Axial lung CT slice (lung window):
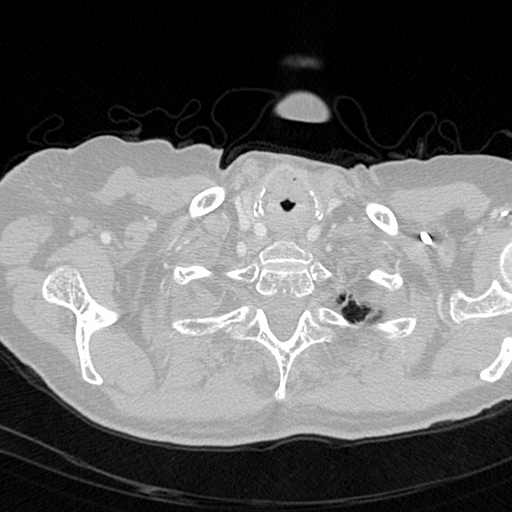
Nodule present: no